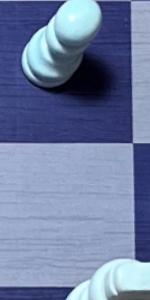
Label: Empty